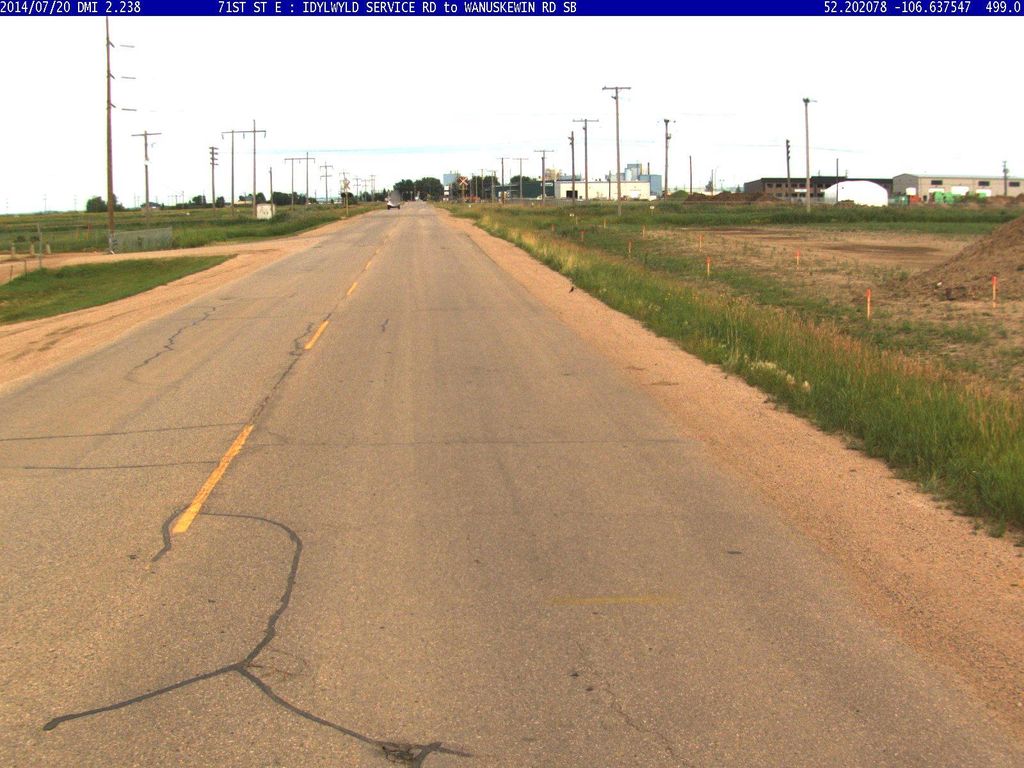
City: saskatoon